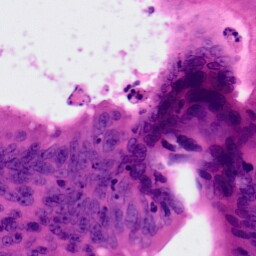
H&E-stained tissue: Colon